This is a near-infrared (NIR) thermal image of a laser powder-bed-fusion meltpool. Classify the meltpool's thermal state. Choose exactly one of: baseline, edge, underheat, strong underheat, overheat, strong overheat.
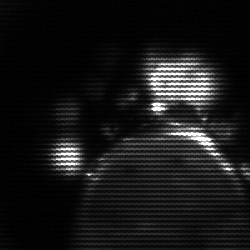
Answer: edge